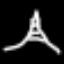
Label: The Eiffel Tower